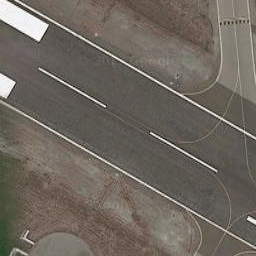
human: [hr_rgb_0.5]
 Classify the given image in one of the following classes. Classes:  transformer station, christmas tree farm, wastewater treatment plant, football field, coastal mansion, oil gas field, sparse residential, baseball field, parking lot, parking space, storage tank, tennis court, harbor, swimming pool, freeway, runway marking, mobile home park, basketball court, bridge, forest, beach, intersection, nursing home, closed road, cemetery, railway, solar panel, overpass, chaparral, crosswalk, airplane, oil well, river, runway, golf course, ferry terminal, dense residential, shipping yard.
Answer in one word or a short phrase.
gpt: runway